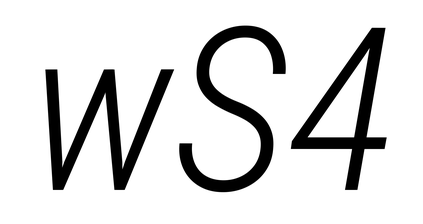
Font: Roboto-Italic_Condensed_Light_Italic